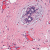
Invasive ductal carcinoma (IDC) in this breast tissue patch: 0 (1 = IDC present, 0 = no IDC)